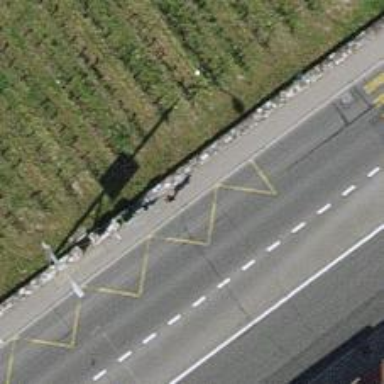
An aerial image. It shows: Bus stop with sheltered platform for public transport.